Question: in ruby we can do it like this
'''
print "How old are you? "
age = gets.chomp()
print "How tall are you? "
height = gets.chomp()
print "How much do you weigh? "
weight = gets.chomp()
puts "So, you're #{age} years old, #{height} tall and #{weight} heavy."
'''
it will like this

but how to do it in nodejs?
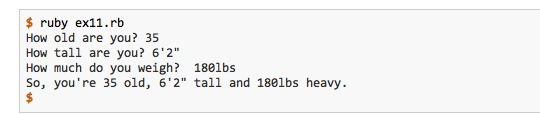
Answer: Taken from the node.js documentation of <URL>:
'''
var readline = require('readline');
var rl = readline.createInterface({
input: process.stdin,
output: process.stdout
});
rl.question("What do you think of node.js? ", function(answer) {
console.log("Thank you for your valuable feedback:", answer);
rl.close();
});
'''